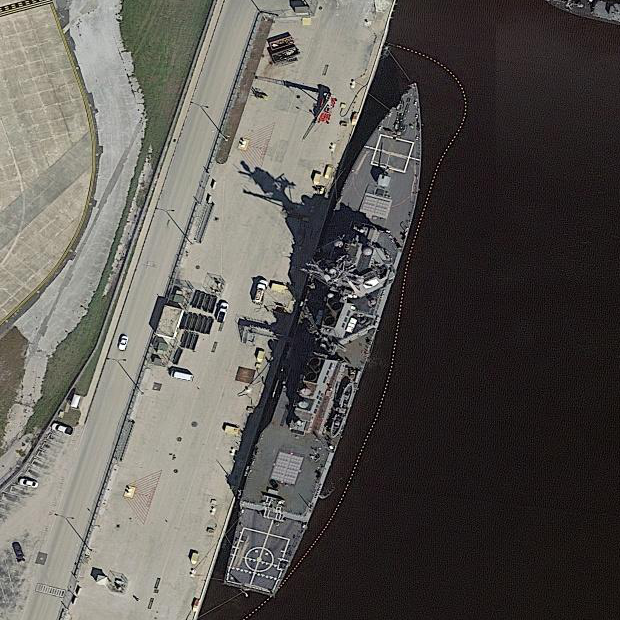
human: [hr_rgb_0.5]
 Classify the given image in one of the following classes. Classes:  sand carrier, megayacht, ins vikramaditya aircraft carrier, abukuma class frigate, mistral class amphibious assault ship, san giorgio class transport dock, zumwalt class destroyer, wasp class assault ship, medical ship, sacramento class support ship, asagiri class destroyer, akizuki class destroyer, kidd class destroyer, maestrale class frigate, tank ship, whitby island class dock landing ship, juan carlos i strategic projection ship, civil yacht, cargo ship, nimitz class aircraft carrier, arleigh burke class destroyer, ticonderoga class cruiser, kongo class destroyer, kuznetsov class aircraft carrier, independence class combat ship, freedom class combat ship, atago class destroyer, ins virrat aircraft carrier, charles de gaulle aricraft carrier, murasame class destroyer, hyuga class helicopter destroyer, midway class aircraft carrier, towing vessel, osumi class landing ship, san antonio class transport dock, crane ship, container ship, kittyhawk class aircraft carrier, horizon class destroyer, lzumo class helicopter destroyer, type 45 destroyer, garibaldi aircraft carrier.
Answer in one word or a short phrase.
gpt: Arleigh Burke class destroyer